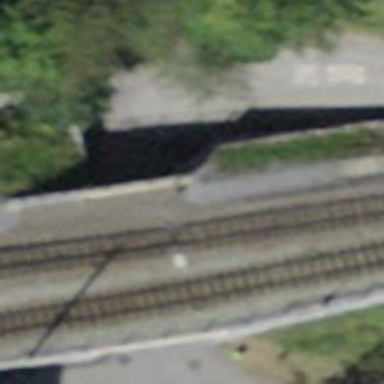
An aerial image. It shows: Narrow-gauge railway bridge with contact line electrification.